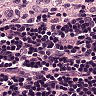
Metastatic tissue present: no